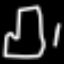
Label: hourglass